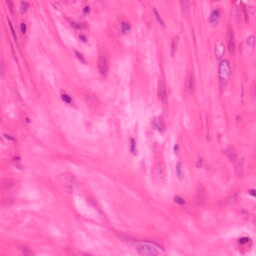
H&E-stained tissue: Colon